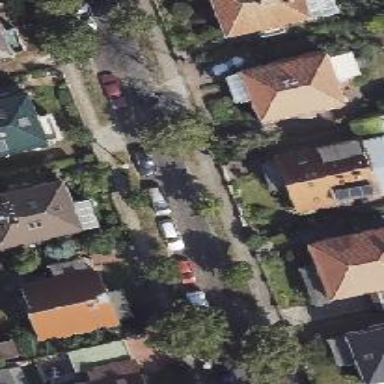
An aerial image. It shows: Avenue lined with deciduous broadleaved trees.